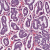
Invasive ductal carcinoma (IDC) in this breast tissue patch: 1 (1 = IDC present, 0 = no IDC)